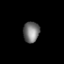
Tissue: prostate
Cell type: T cells
Senescence score: 0.3078
Nuclear area (px): 332
Mean DAPI intensity: 117.633